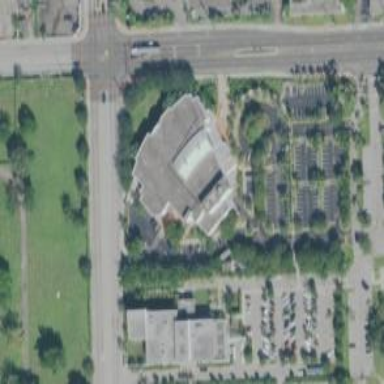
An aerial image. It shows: Building that serves as library.